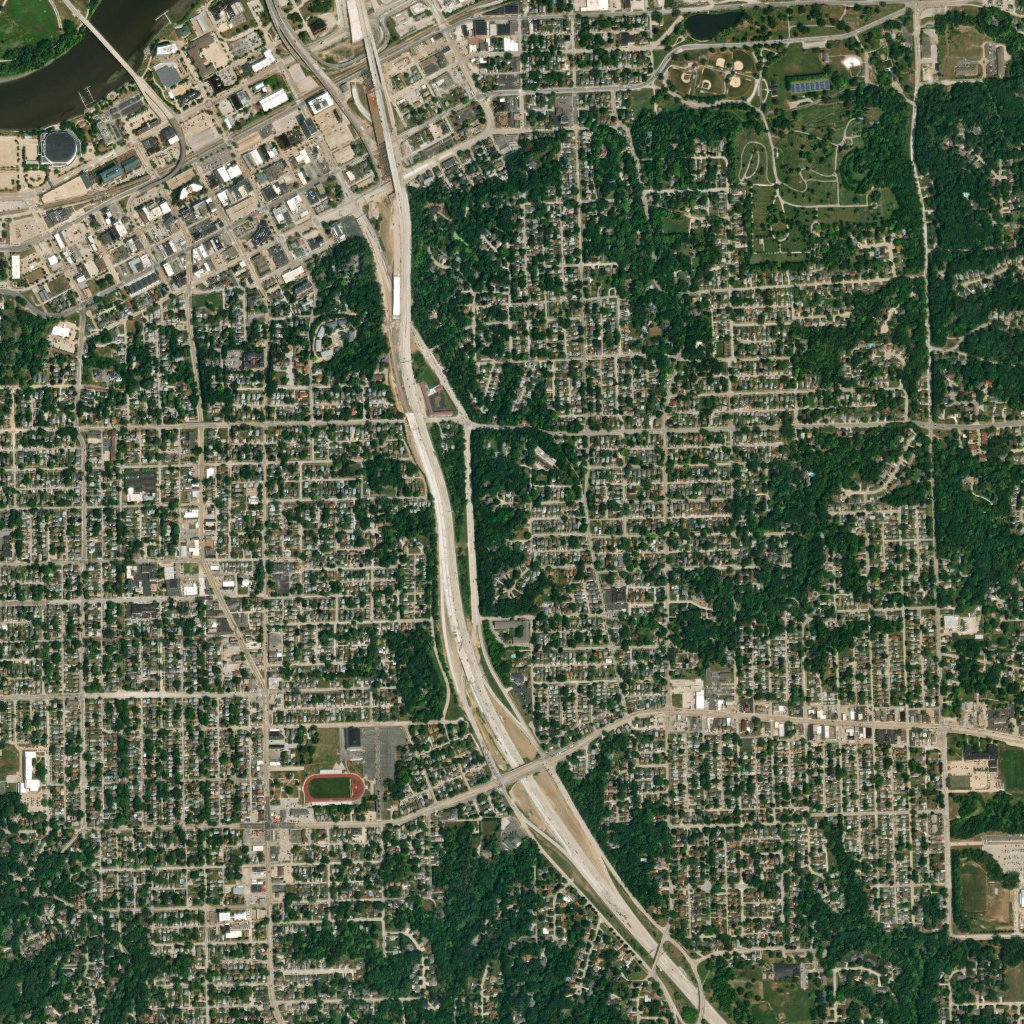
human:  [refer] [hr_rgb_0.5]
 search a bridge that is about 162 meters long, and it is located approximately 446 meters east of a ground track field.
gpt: <box>[[48, 74, 53, 77, 0]]</box>